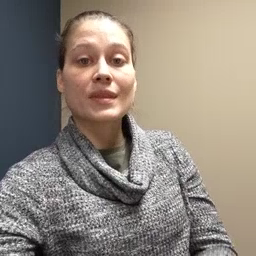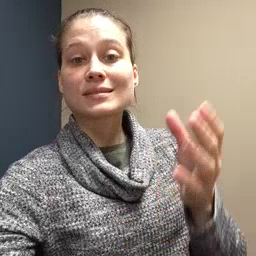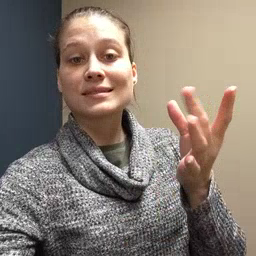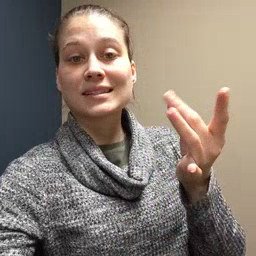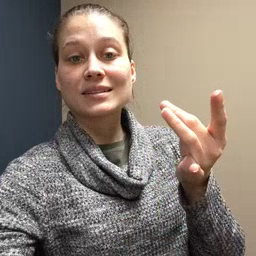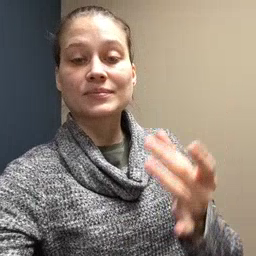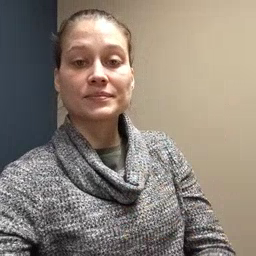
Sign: sticky